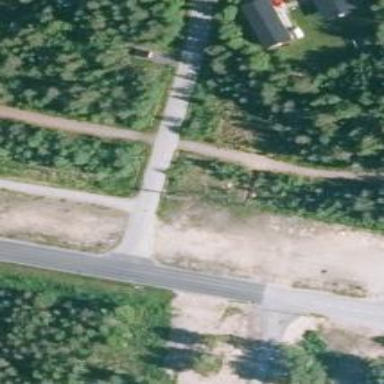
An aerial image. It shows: Nordic path for classic and skating.